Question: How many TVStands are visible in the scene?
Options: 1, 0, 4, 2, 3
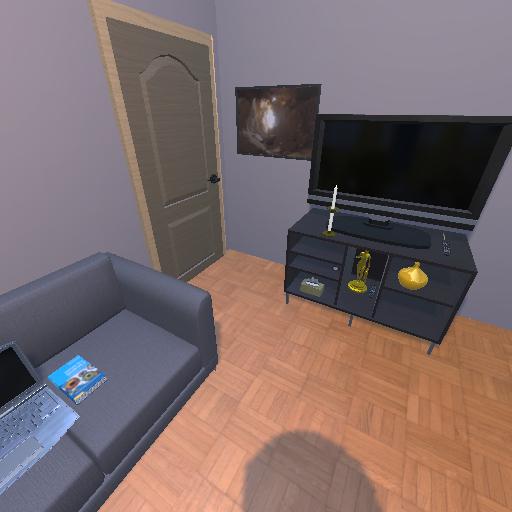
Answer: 1